Question: I am using RestKit release/0.10.0 branch for my application. I'm using CoreData and RestKit's object mapping feature to load/synchronize data. The XML data I am loading looks as follows (simplified):
'''
<iphoneSync>
<time>12-04-03 16:47</time>
<pages>
<page id="177">
<title>
Foo
</title>
<meta>
<tags>
<tag type="undef" id="16">Lorem</tag>
<tag type="undef" id="20">Ipsum</tag>
</tags>
</meta>
</page>
<page id="580">
<title>
Bar
</title>
<meta>
<tags>
<tag type="undef" id="16">Lorem</tag>
<tag type="undef" id="20">Ipsum</tag>
<tag type="" id="46">Abc</tag>
<tag type="symptom" id="47">Cde</tag>
</tags>
</meta>
</page>
</pages>
'''
The domain classes and look as follows:
'''
@interface Page : NSManagedObject
@property (nonatomic, strong) NSNumber * id;
@property (nonatomic, strong) NSString * title;
@property (nonatomic, strong) NSSet *tags;
@end
@interface Tag : NSManagedObject
@property (nonatomic, strong) NSNumber * id;
@property (nonatomic, strong) NSString * name;
@property (nonatomic, strong) NSString * type;
@property (nonatomic, strong) NSSet *pages;
@end
'''
The Page entity has many tags and a Tag can belong to multiple pages. So I have set the relationship from both sides to be To-many. The delete rule from Page to tags is cascade. From Tag to Pages it's nullify.

The mapping setup:
'''
//Tag mapping
RKManagedObjectMapping* tagMapping = [RKManagedObjectMapping mappingForClass:[Tag class] inManagedObjectStore:[RKManagedObjectStore defaultObjectStore]];
tagMapping.setDefaultValueForMissingAttributes = YES;
tagMapping.primaryKeyAttribute = @"id";
[tagMapping mapKeyPathsToAttributes:@"type",@"type",@"text",@"name",@"id",@"id", nil];
//Page mapping
RKManagedObjectMapping* pageMapping = [RKManagedObjectMapping mappingForClass:[Page class] inManagedObjectStore:[RKManagedObjectStore defaultObjectStore]];
pageMapping.primaryKeyAttribute = @"id";
[pageMapping mapKeyPathsToAttributes:@"id",@"id",@"title",@"title",nil];
[pageMapping mapKeyPath:@"meta.tags.tag" toRelationship:@"tags" withMapping:tagMapping];
pageMapping.setNilForMissingRelationships = YES;
pageMapping.setDefaultValueForMissingAttributes = YES;
//Root mapping
RKObjectMapping* rootMapping = [RKObjectMapping mappingForClass:[NSMutableDictionary class]];
[rootMapping mapKeyPath:@"iphoneSync.pages.page" toRelationship:@"pages" withMapping:pageMapping];
//RKObjectManager
RKManagedObjectStore* mainManagedObjectStore = [RKManagedObjectStore objectStoreWithStoreFilename:OBJECT_STORE_FILE];
RKObjectManager* objectManager = [RKObjectManager objectManagerWithBaseURL:baseURL];
[RKObjectManager setSharedManager:objectManager];
objectManager.acceptMIMEType = RKMIMETypeXML;
objectManager.serializationMIMEType = RKMIMETypeXML;
objectManager.objectStore = mainManagedObjectStore;
objectManager.objectStore.cacheStrategy = [RKInMemoryManagedObjectCache new];
objectManager.client.cachePolicy = RKRequestCachePolicyNone;
[objectManager.mappingProvider addObjectMapping:rootMapping];
[objectManager.mappingProvider addObjectMapping:pageMapping];
[objectManager.mappingProvider addObjectMapping:tagMapping];
'''
Then I load it like this:
'''
[objectManager loadObjectsAtResourcePath:@"/" usingBlock:^(RKObjectLoader* loader) {
loader.objectMapping = [[RKObjectManager sharedManager].mappingProvider objectMappingForClass:[NSMutableDictionary class]];
}];
'''
The objects are loaded and mapped properly, but the tags with ID 16 and ID 20 are stored twice in the database (one for each page entity). But I want them to be distinct such that tags with the same ID are only stored once. What am I doing wrong?
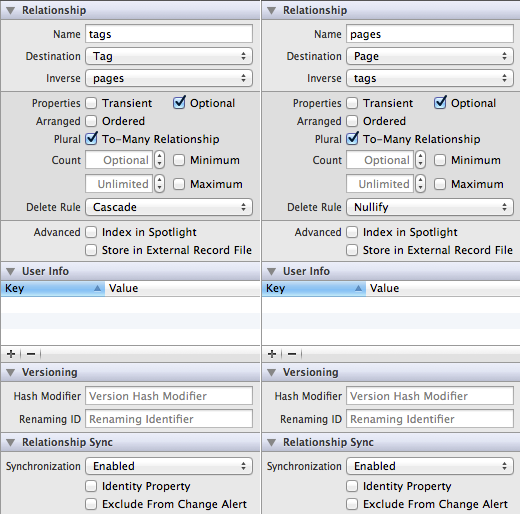
Answer: This issue has been resolved. It was a bug in RestKit. See <URL>
Clone the latest version of the development branch to have a working version.